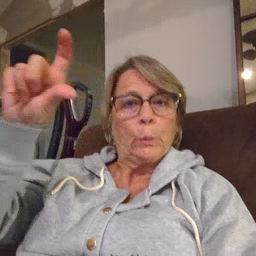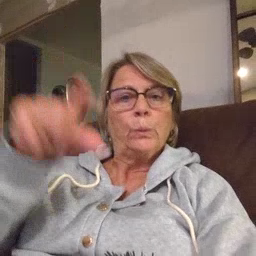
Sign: moon